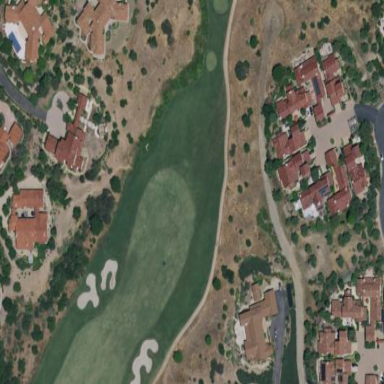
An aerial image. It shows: Area of rough grass used for golf.